Interaction volume radius: 5 \u00c5
Interaction volume height: 10 \u00c5
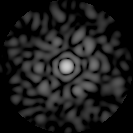
Disorder parameter: 0.8619